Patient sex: M
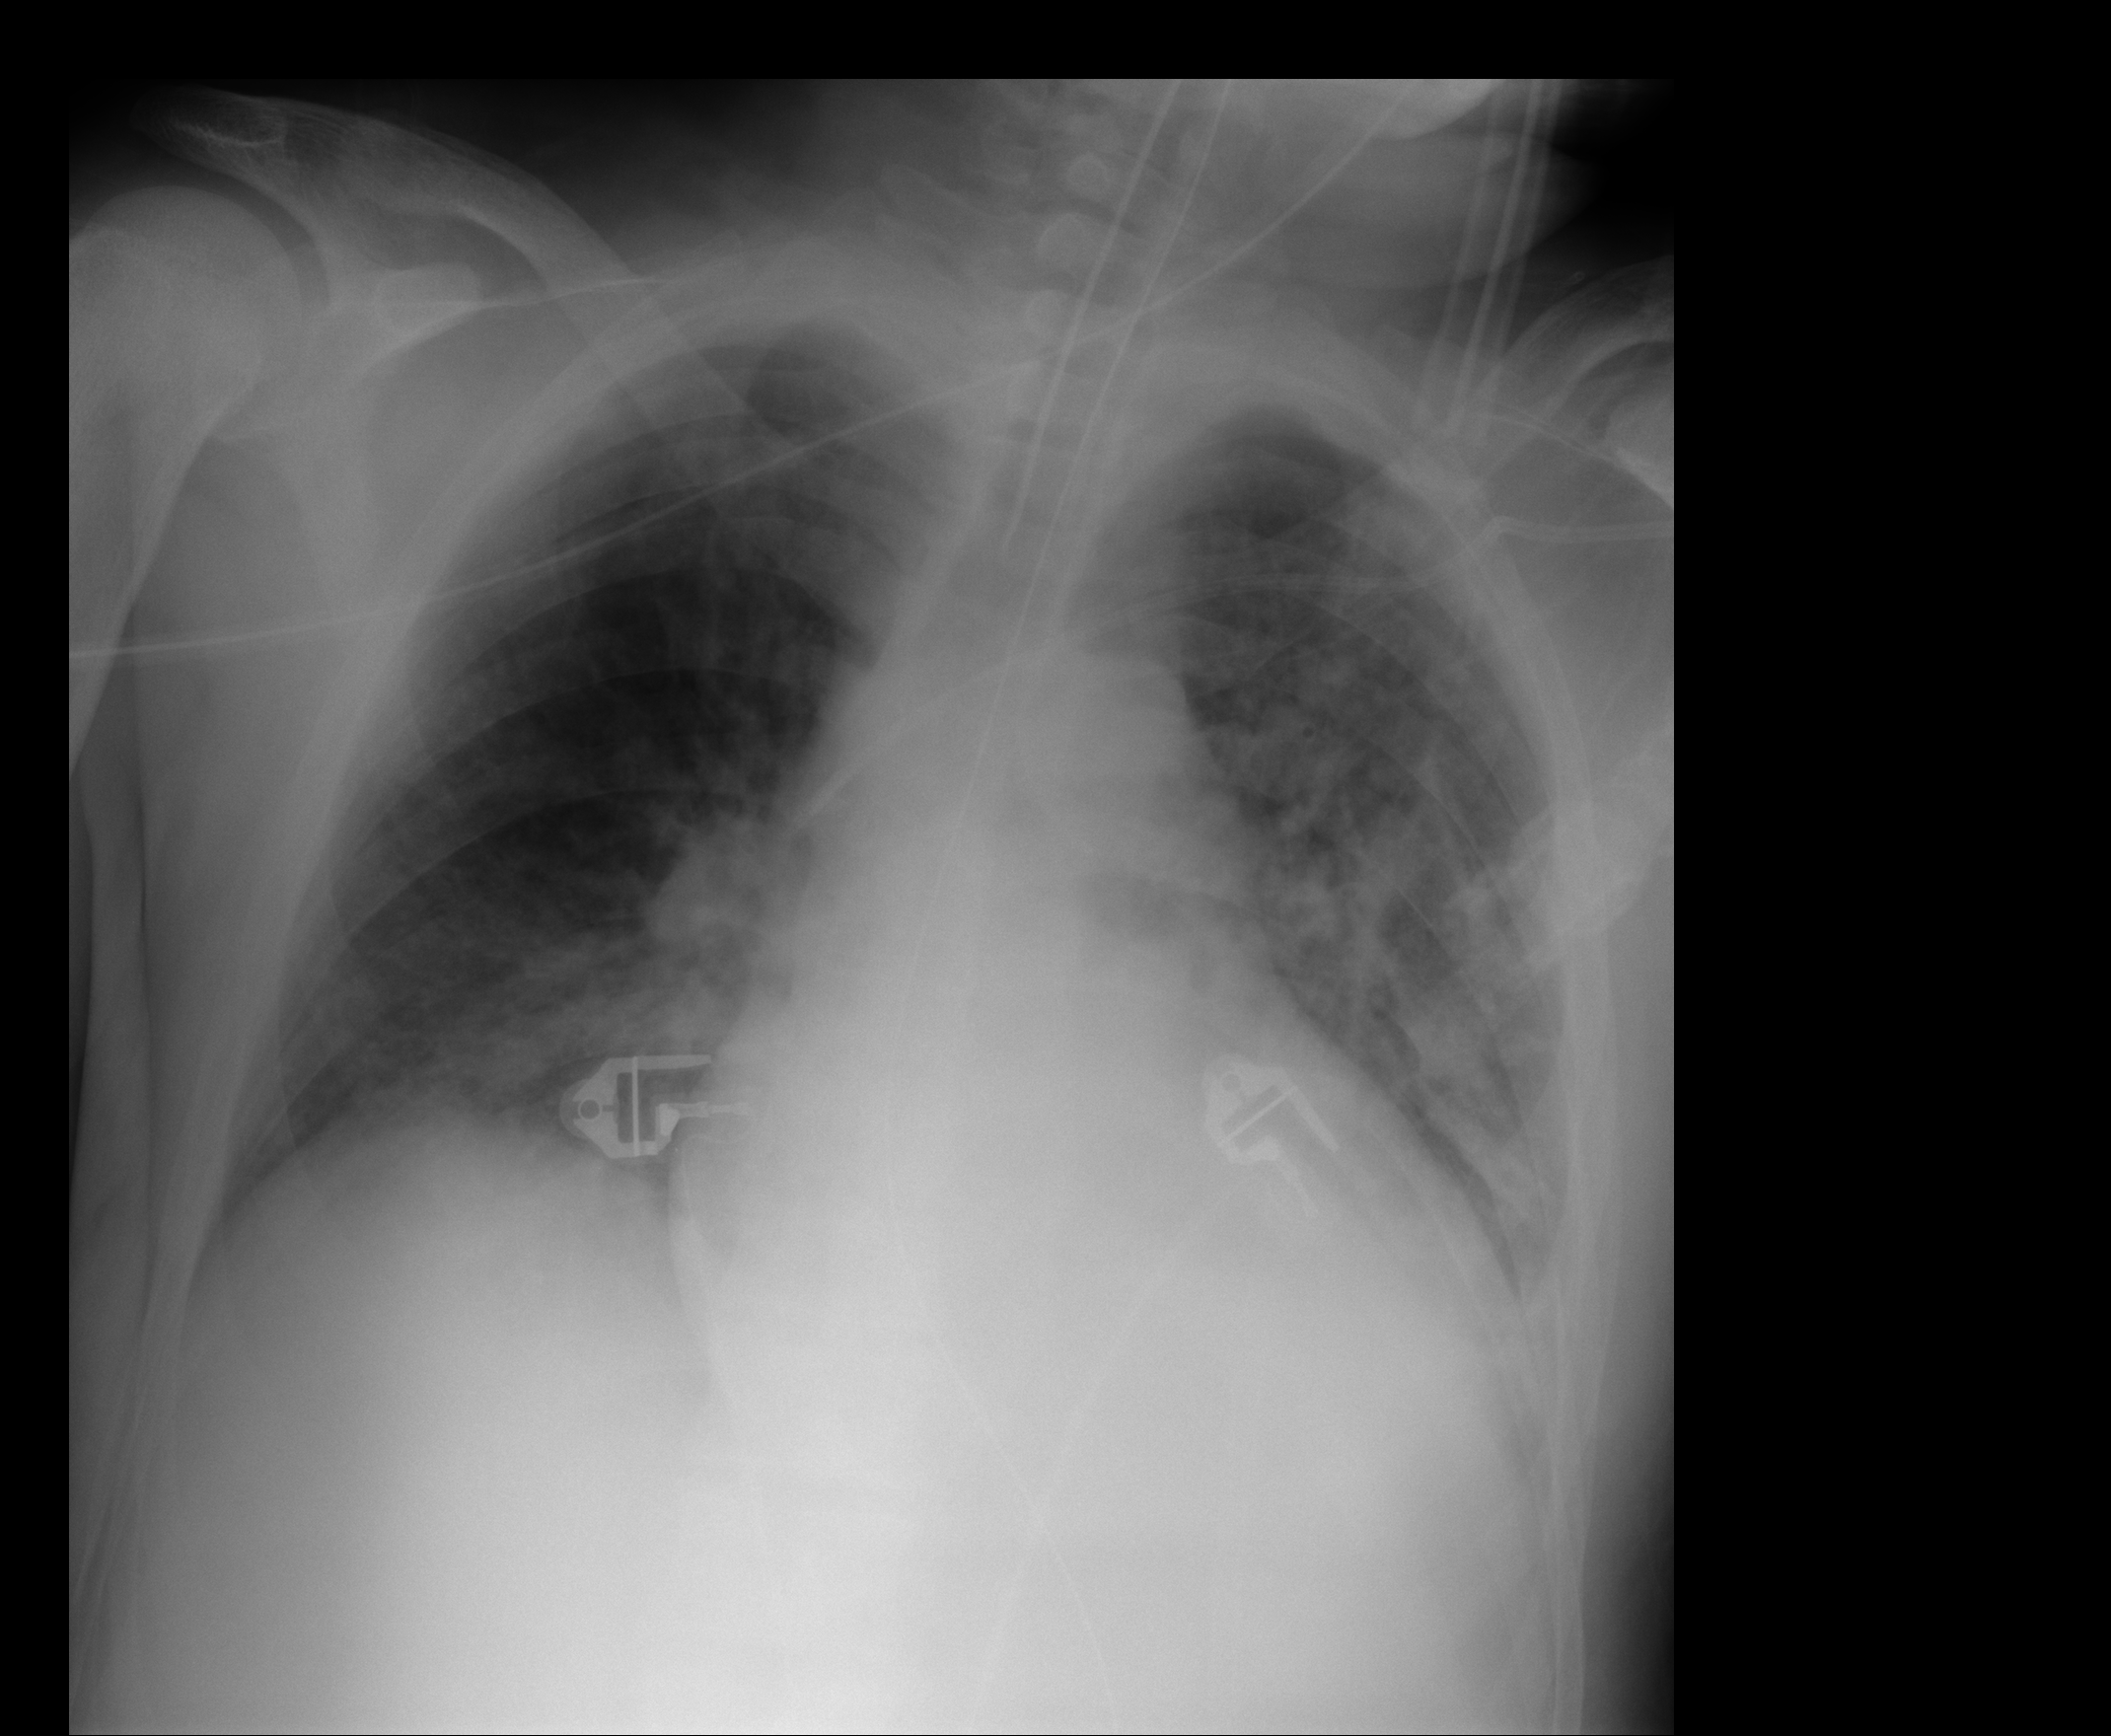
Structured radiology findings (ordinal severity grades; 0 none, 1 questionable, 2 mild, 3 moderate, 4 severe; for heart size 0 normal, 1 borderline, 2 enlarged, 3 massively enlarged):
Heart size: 2
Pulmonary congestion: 3
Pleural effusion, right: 0
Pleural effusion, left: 2
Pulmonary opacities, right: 2
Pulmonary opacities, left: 4
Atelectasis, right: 2
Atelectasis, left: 3